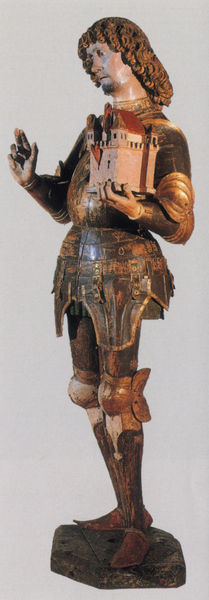
Titel: Hl. Florian, Schreinwächter vom Sterzinger Altar
Künstler: Hans Multscher
Standort: Sterzing
Institution: Multscher Museum
Schlagwörter: hand, körper, mann, grün, stadt, braun, bunt, ellbogen, finger, frau, frisur, geste, haar, holz, licht, profil, weiss, blick, dach, gebäude, haus, rot, schloss, bart, blond, architektur, arm, gesicht, inkarnat, sockel, stein, hände, kirche, figur, gold, haare, gotik, locken, renaissance, rosa, turm, skulptur, statue, beine, taille, farbig, modell, schuhe, zeigefinger, glanz, plastik, plinthe, ellenbogen, knie, zinnen, bemalt, foto, fotografie, photographie, strümpfe, panzer, burg, festung, gross, soldat, stiefel, ritter, rüstung, schnitzerei, photo, harnisch, farbfoto, mittelalter, wams, segen, segnen, heiliger, gefasst, kunsthandwerk, holzfigur, fassung, gruß, aufnahme, schwur, geschnitzt, präsentieren, architekt, spätgotik, schnitzkunst, stifter, wehrturm, stadtmodell, baumeister, schnitzfigur, farbfassung, holzschnitzwerk, beinschienen, heilger, heiligenfigur schnitzerei